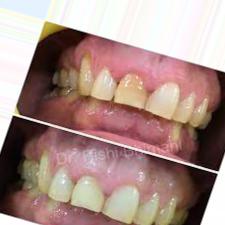
Condition: Tooth Discoloration